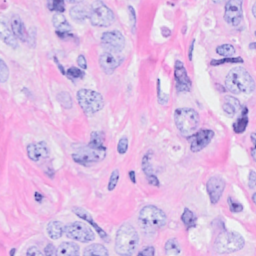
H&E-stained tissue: Breast